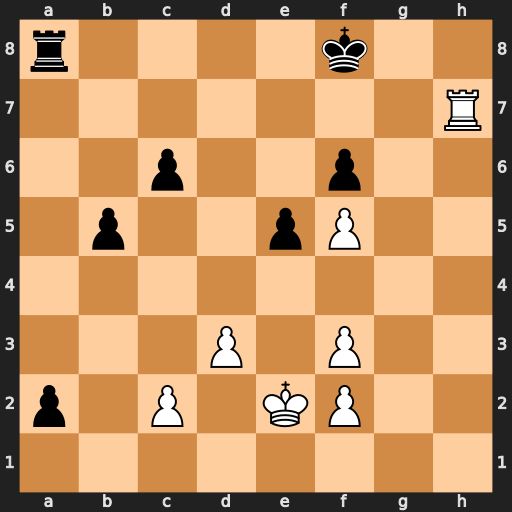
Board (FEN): r4k2/7R/2p2p2/1p2pP2/8/3P1P2/p1P1KP2/8
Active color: w
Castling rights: -
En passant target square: -
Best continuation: Rh8+ Ke7 Rxa8